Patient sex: M
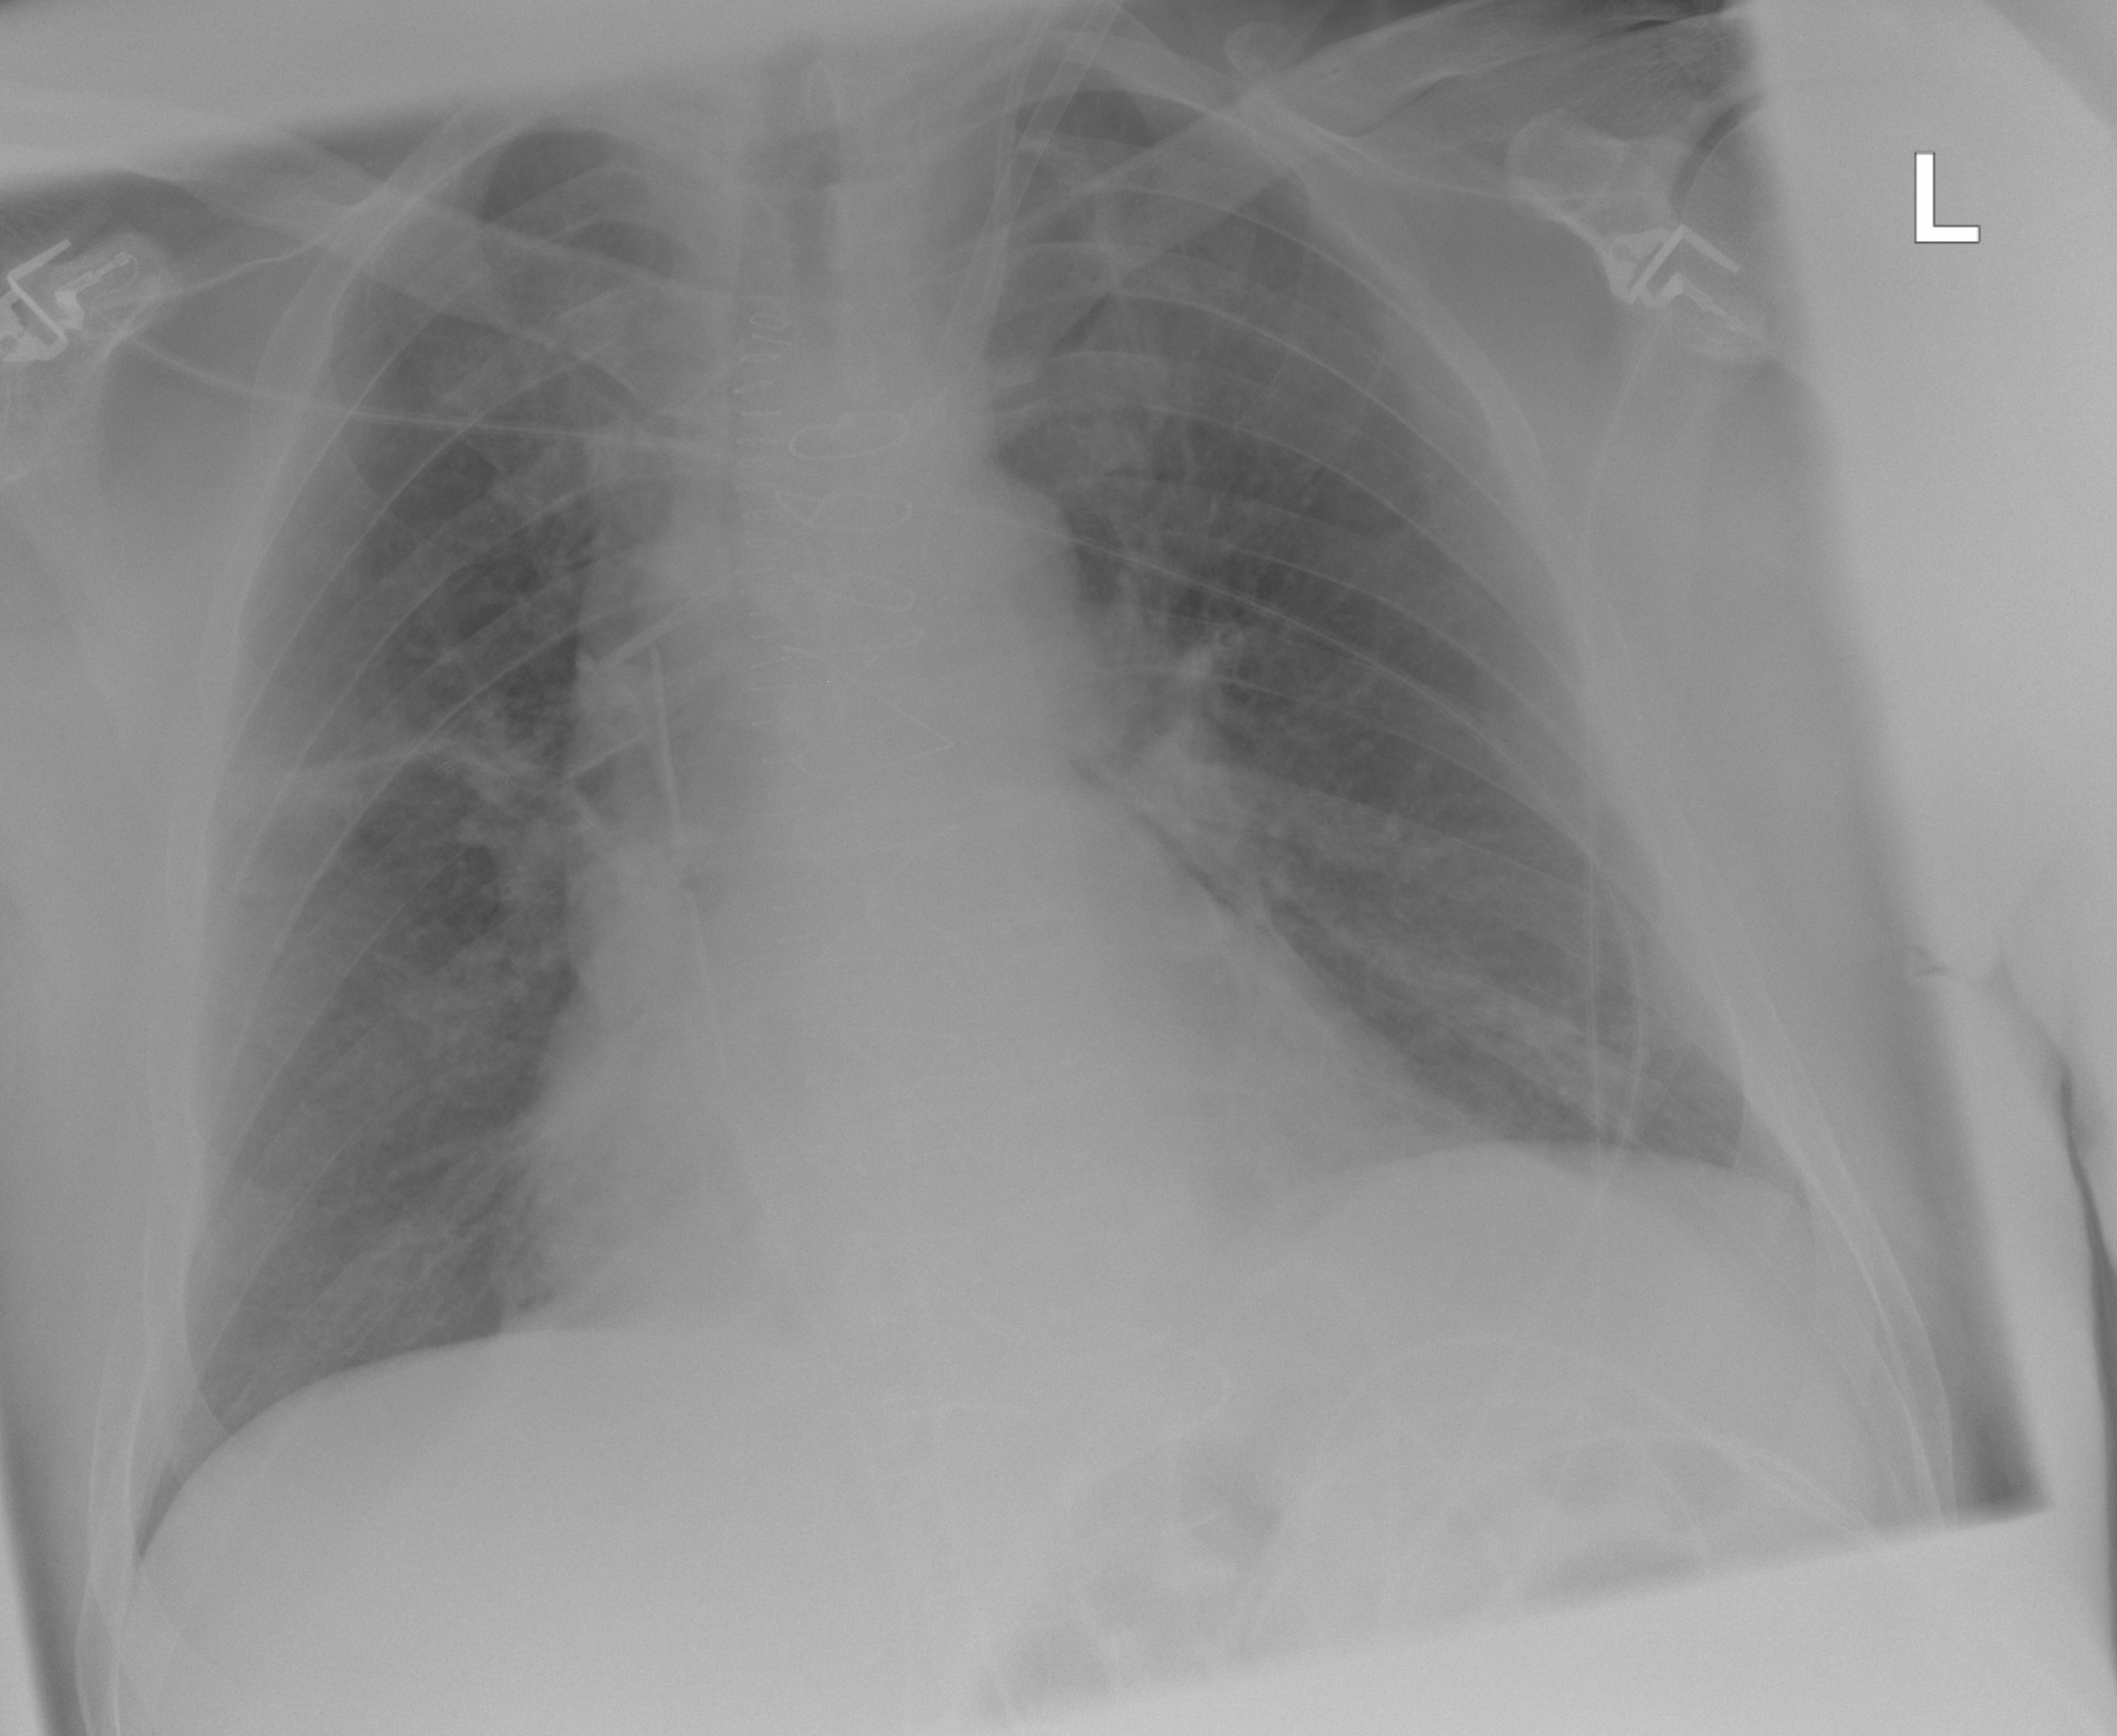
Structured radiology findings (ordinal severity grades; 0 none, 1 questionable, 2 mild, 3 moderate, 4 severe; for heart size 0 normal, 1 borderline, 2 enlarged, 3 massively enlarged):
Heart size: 0
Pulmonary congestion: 0
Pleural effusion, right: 0
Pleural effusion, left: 0
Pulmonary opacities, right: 0
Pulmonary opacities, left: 0
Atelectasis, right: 2
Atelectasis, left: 2